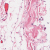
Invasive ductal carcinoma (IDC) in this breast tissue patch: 0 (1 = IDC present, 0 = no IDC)